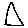
Label: triangle